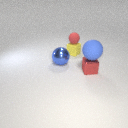
small yellow rubber cube behind small red metal cube